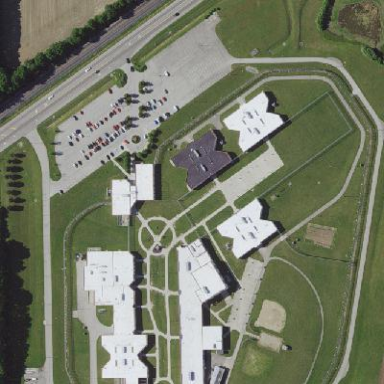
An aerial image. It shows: Prison.